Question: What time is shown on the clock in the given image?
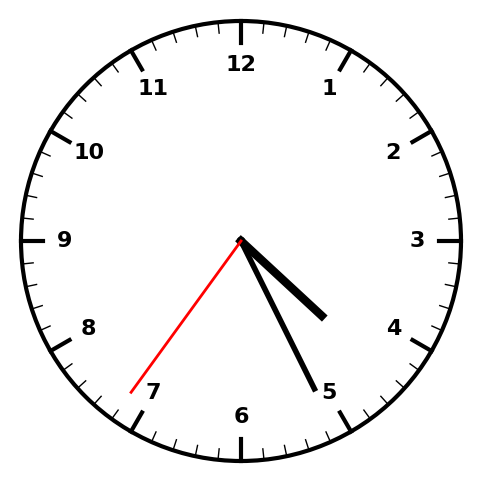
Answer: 04:25:36